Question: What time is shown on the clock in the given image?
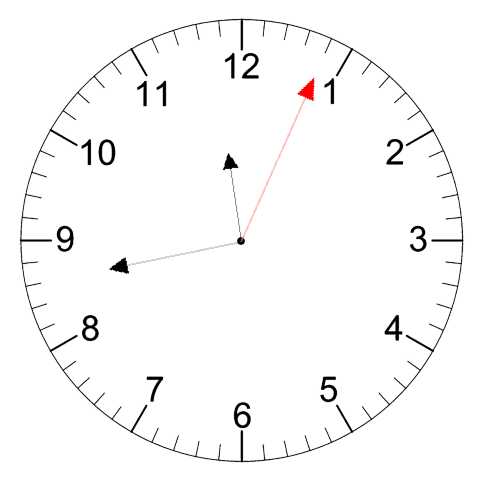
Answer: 11:43:04